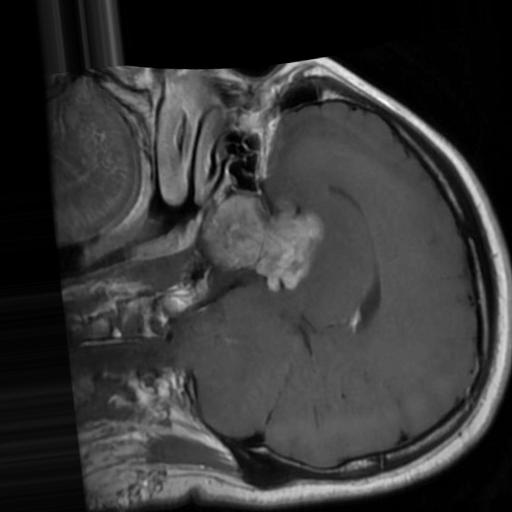
Label: brain_tumor